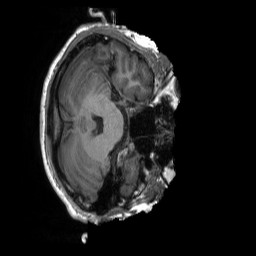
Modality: T1w
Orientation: axial
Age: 22
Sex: male
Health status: healthy
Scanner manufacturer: siemens
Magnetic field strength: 3 T
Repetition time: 2.3 s
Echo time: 0.00229 s